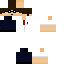
A male human skin with medium skin, wearing brown long hair dressed in a blue hoodie and black pants, featuring a closed mouth.